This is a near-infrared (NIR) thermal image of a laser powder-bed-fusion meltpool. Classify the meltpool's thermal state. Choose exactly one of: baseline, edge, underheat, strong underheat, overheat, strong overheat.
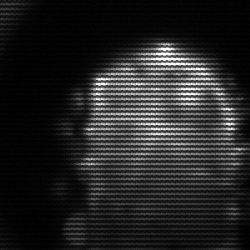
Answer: baseline